Question: I can detect the intersection point of two lines, but if my line don't has the length of my screen, it detects the point, where it shouldn't be.
Here a preview:
So, it shouldn't detect this intersection because the horizontal line isn't that long.
Code:
'''
- (NSMutableArray *) intersectWithLines:(CGPoint)startPoint andEnd:(CGPoint)endPoint {
NSMutableArray *intersects = [[NSMutableArray alloc] init];
for(GameLine *line in [_lineBackground getLines]) {
double lineStartX = line.startPos.x;
double lineStartY = line.startPos.y;
double tempEndX = line.endPos.x;
double tempEndY = line.endPos.y;
double d = ((startPoint.x - endPoint.x)*(lineStartY - tempEndY)) - ((startPoint.y - endPoint.y) * (lineStartX - tempEndX));
if(d != 0) {
double sX = ((lineStartX - tempEndX) * (startPoint.x * endPoint.y - startPoint.y * endPoint.x) - (startPoint.x - endPoint.x) * (lineStartX * tempEndY - lineStartY * tempEndX)) / d;
double sY = ((lineStartY - tempEndY) * (startPoint.x * endPoint.y - startPoint.y * endPoint.x) - (startPoint.y - endPoint.y) * (lineStartX * tempEndY - lineStartY * tempEndX)) / d;
if([self isValidCGPoint:CGPointMake(sX, sY)]) {
[intersects addObject:[NSValue valueWithCGPoint:CGPointMake(sX, sY)]];
}
}
}
return intersects;
}
'''
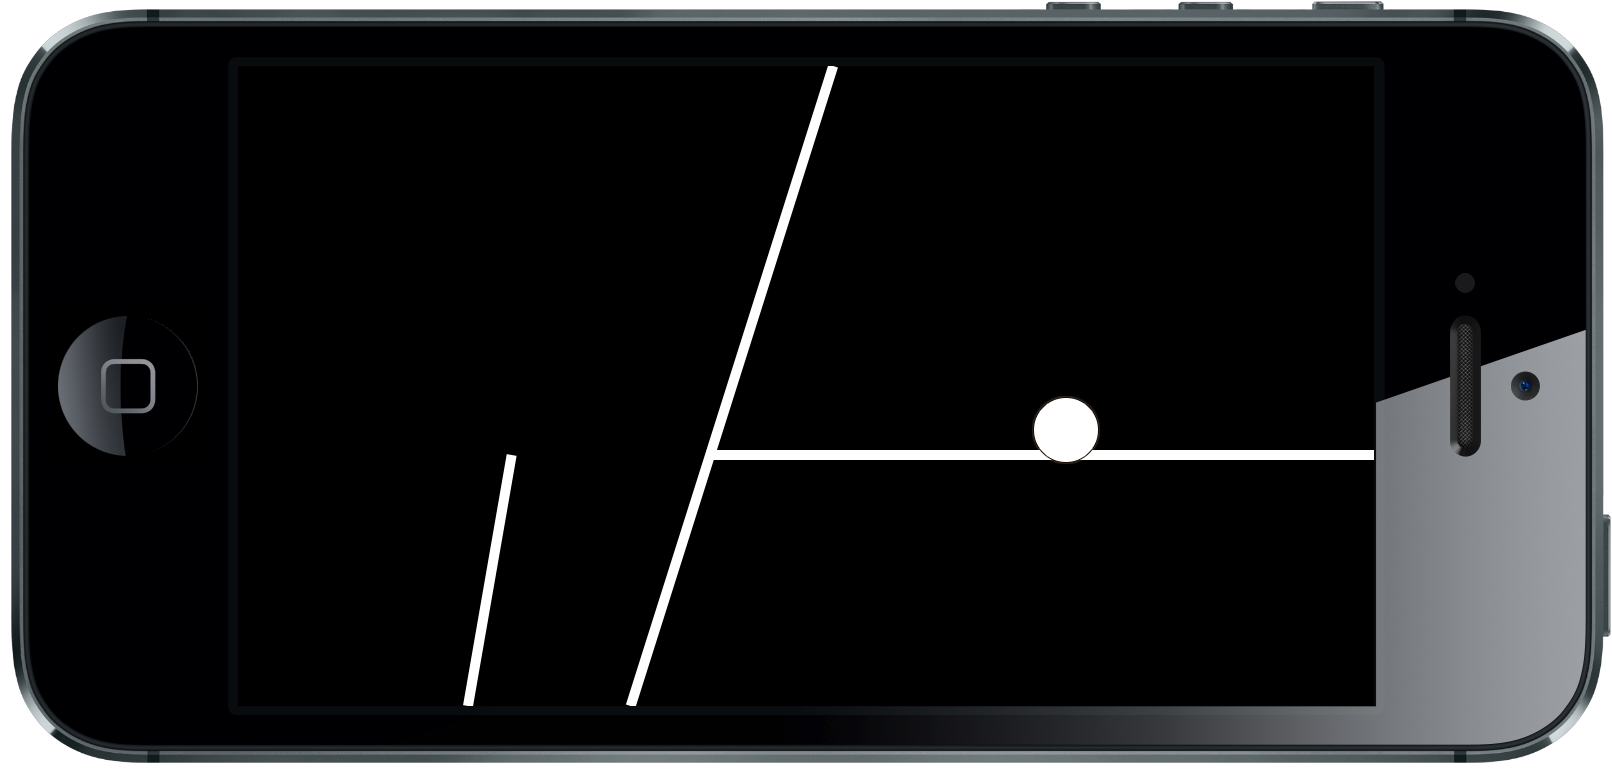
Answer: If I understand your question correctly, you need to determine the intersection point of two . This should work with the following method:
'''
- (NSValue *)intersectionOfLineFrom:(CGPoint)p1 to:(CGPoint)p2 withLineFrom:(CGPoint)p3 to:(CGPoint)p4
{
CGFloat d = (p2.x - p1.x)*(p4.y - p3.y) - (p2.y - p1.y)*(p4.x - p3.x);
if (d == 0)
return nil; // parallel lines
CGFloat u = ((p3.x - p1.x)*(p4.y - p3.y) - (p3.y - p1.y)*(p4.x - p3.x))/d;
CGFloat v = ((p3.x - p1.x)*(p2.y - p1.y) - (p3.y - p1.y)*(p2.x - p1.x))/d;
if (u < 0.0 || u > 1.0)
return nil; // intersection point not between p1 and p2
if (v < 0.0 || v > 1.0)
return nil; // intersection point not between p3 and p4
CGPoint intersection;
intersection.x = p1.x + u * (p2.x - p1.x);
intersection.y = p1.y + u * (p2.y - p1.y);
return [NSValue valueWithCGPoint:intersection];
}
'''